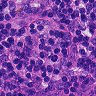
Metastatic tissue present: no